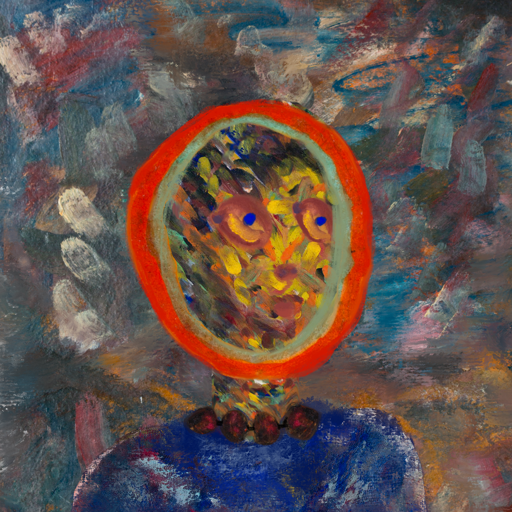
Background: Boggyland, Head And Neck Side: An_Impression, Face Side: Mother_And_Son_Son, Bust: Irani, Hair Side: Sisters, Head Accessory: Blank, Second Necklace: Blank, Necklace: Mosgoul, Baby: Blank